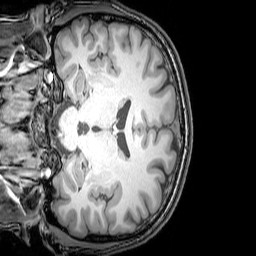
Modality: T1w
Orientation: coronal
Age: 21
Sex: male
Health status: healthy
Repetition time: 0.081 s
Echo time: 0.037 s